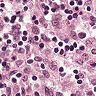
Metastatic tissue present: no